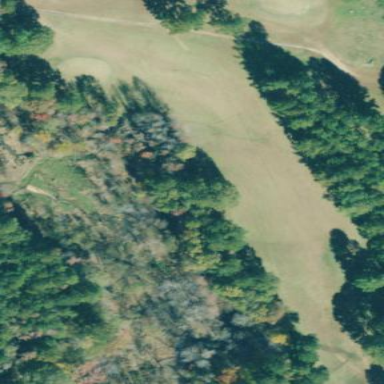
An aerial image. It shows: Grassy area designated as golf fairway.